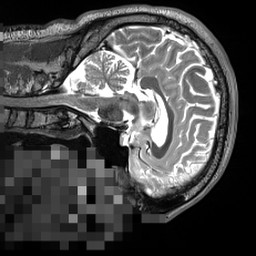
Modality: T2w
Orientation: sagittal
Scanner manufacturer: siemens
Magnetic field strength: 3 T
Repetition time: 3.2 s
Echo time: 0.564 s